Question: I have created a form for cheque entries. But when i create the form "name" and "owner" field are compulsory and it does not allow to remove either. Any suggestions really appreciated.

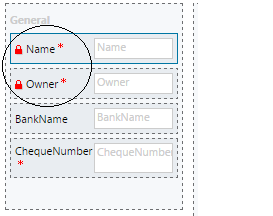
Answer: 'Owner' attribute is inside the form because the 'Ownership' when you created the entity was set to 'User or Team' instead of 'Organization'.

If you create the entity to be as 'Organization', you will not have the 'Owner' field BUT you are limited to define the roles on this entity, you can't define for example to make users from a business unit to access only to their records, if a user has a read privilege will be at Organization level (meaning he will be able to read all the records)
Regarding the 'Name' field it's the primary attribute of the entity, from your screenshot looks like you have a field called 'ChequeNumber', you can delete that field and rename the label of 'Name' field to 'Cheque Number' (if the field type is 'Single Type of Text') or when you create the entity you define correctly the primary attribute: